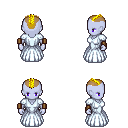
a pixel art fantasy rpg character, female body template, dark elf, purple skin, underdress, gold greaves, blonde short mohawk hairstyle, leather bracers, black shoes, four views (front, back, left, right), 2x2 character sprite sheet, small pixel art, hard edges, no anti-aliasing